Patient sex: M
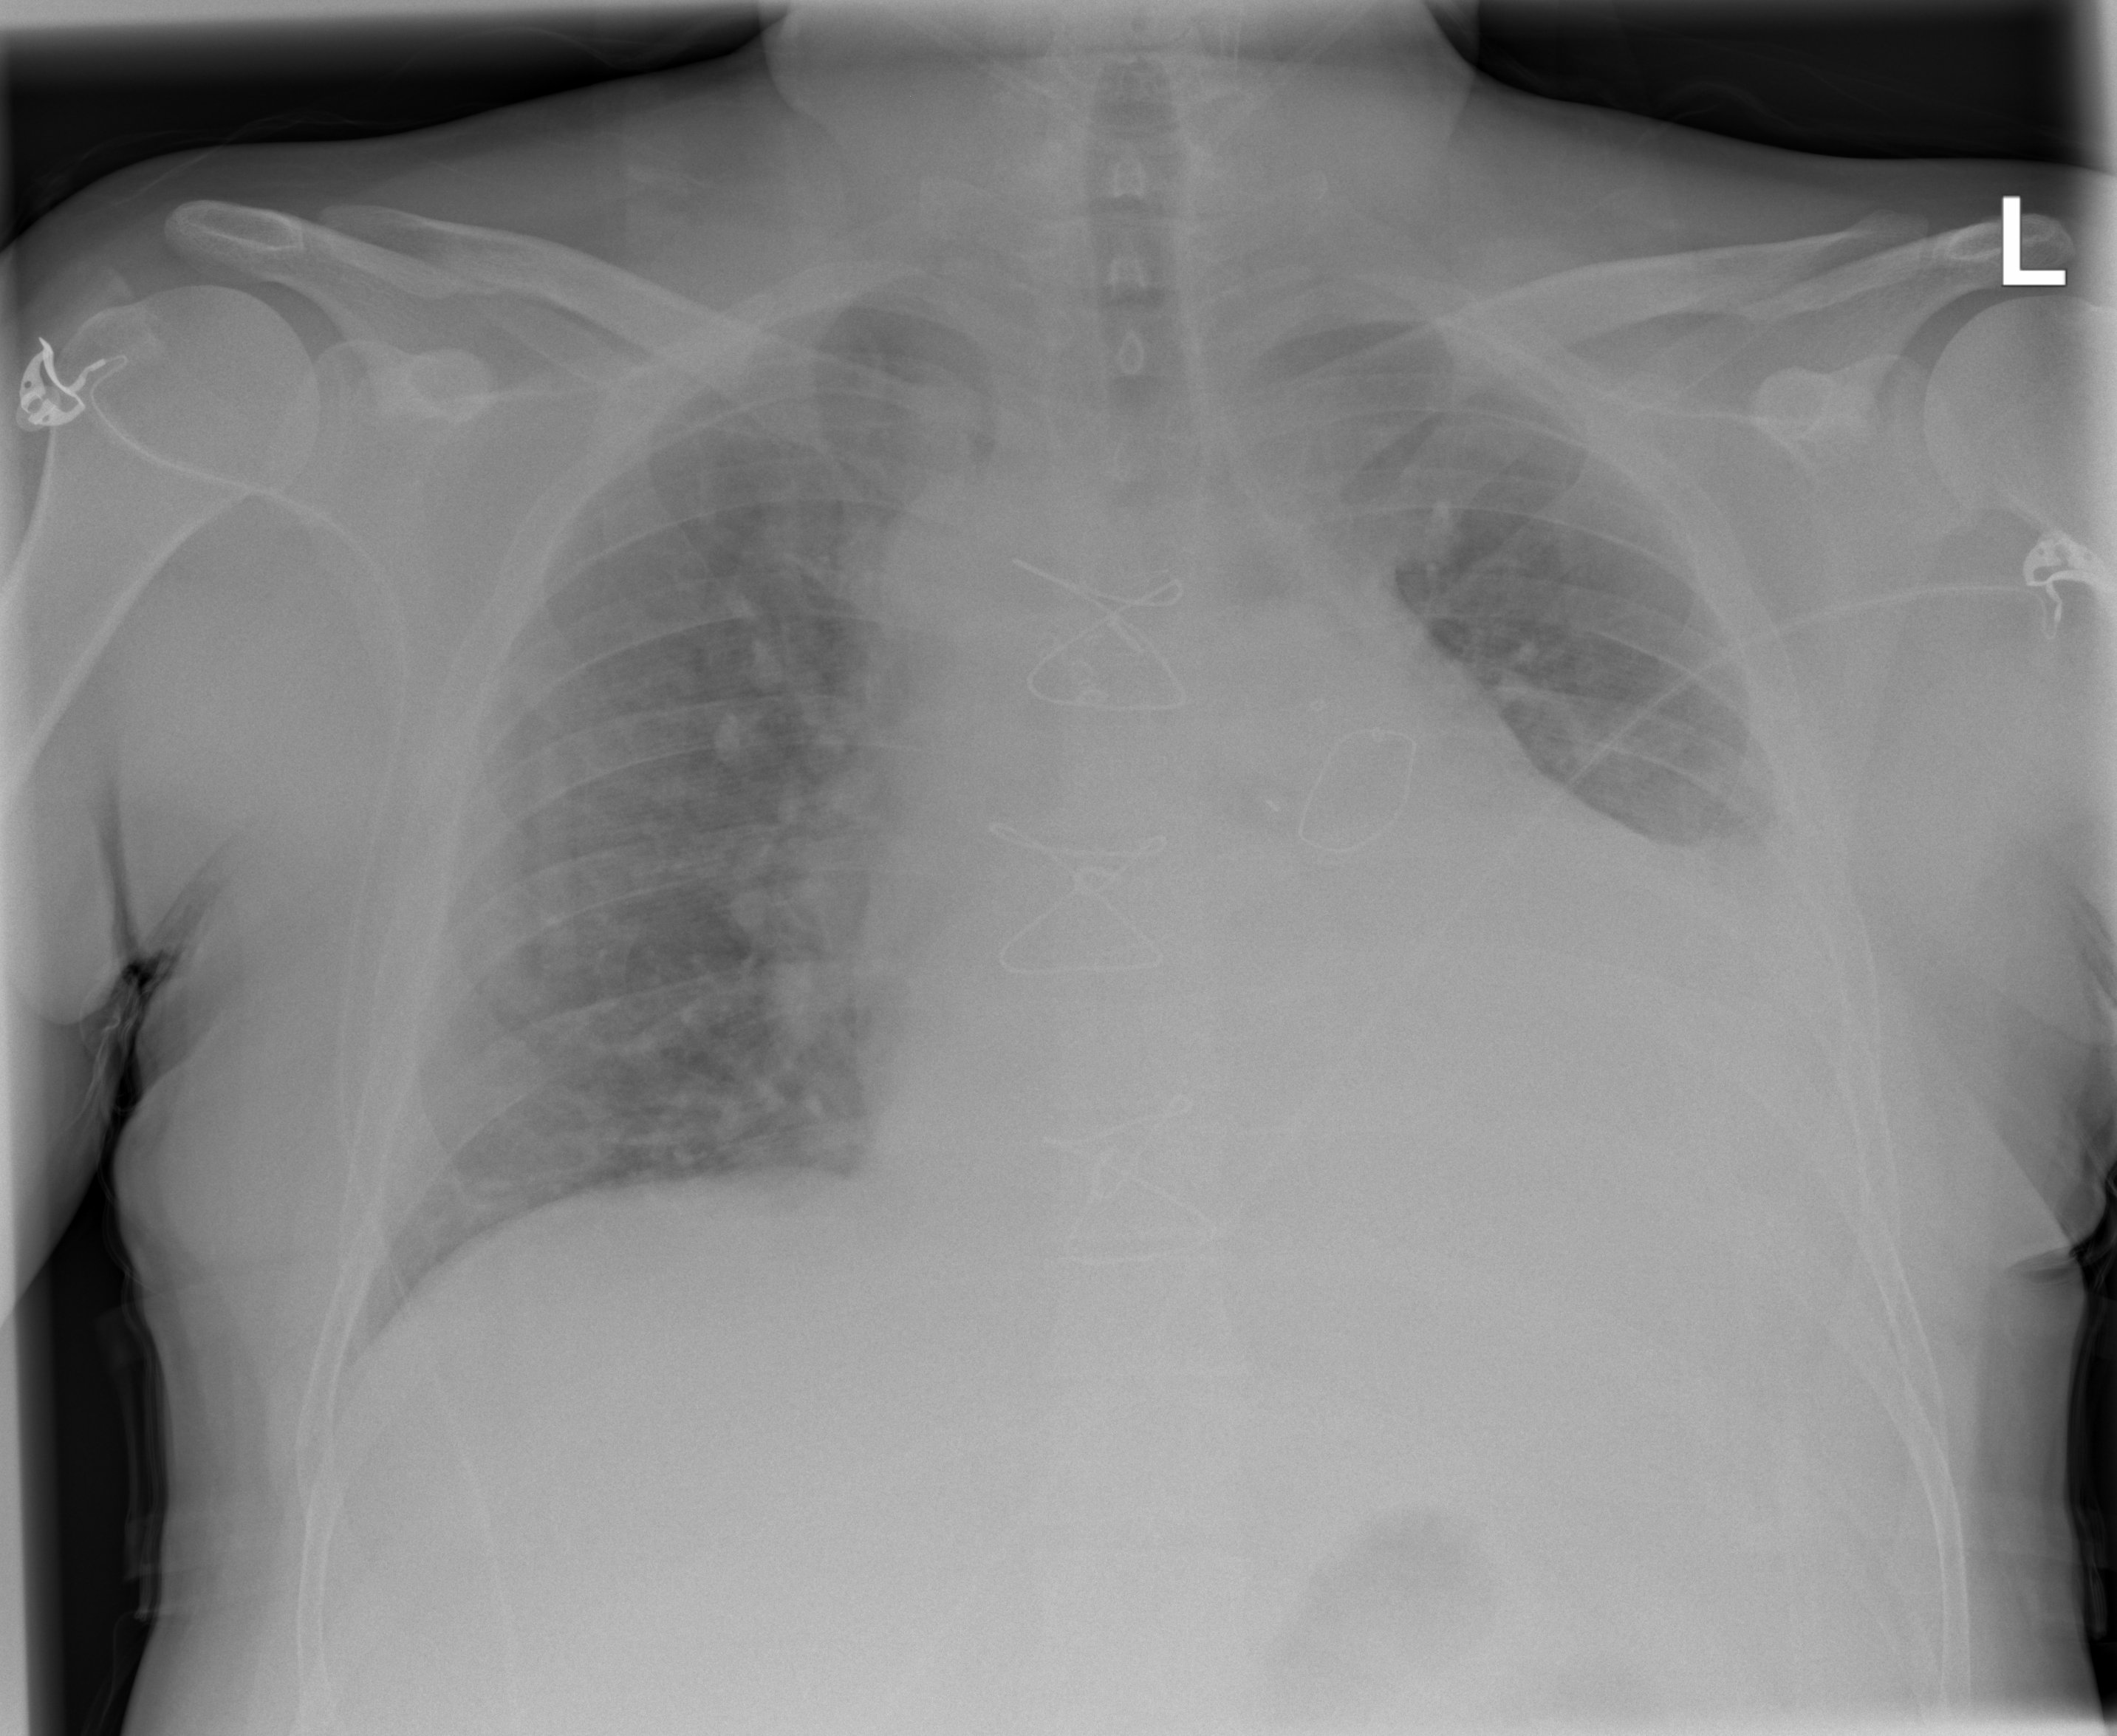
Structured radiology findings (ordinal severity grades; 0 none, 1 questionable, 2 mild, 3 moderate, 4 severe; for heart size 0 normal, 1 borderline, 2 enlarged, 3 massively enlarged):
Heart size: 3
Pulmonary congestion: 3
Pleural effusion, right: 0
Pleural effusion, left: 2
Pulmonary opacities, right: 2
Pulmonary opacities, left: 2
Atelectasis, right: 0
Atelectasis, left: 2